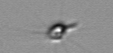
Label: Calciopappus